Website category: jobs
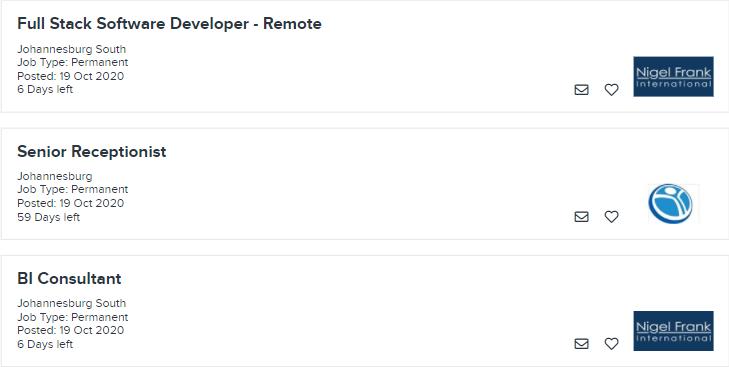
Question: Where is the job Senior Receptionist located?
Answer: Johannesburg

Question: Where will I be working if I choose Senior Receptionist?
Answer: Johannesburg

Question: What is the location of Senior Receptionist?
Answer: Johannesburg

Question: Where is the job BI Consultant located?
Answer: Johannesburg South

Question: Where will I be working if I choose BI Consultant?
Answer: Johannesburg South

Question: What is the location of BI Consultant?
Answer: Johannesburg South

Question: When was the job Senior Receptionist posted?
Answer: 19 Oct 2020

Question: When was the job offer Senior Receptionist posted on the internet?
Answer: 19 Oct 2020

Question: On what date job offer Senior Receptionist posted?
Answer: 19 Oct 2020

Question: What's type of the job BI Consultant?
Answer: Job Type: Permanent

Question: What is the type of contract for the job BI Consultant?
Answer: Job Type: Permanent

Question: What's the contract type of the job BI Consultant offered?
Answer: Job Type: Permanent

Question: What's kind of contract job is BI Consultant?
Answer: Job Type: Permanent

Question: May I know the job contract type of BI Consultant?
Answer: Job Type: Permanent

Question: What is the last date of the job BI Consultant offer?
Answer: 6 Days left

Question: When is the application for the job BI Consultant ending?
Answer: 6 Days left

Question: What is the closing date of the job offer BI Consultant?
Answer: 6 Days left

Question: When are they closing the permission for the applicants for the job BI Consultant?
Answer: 6 Days left

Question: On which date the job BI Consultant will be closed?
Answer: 6 Days left

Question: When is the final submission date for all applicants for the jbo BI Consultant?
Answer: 6 Days left

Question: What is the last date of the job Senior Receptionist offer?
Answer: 59 Days left

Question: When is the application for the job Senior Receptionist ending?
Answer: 59 Days left

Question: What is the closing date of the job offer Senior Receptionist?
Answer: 59 Days left

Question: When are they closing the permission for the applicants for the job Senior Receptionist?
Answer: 59 Days left

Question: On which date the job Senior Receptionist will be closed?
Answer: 59 Days left

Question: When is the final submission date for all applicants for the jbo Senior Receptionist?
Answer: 59 Days left

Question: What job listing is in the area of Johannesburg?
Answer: Senior Receptionist

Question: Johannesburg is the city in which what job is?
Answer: Senior Receptionist

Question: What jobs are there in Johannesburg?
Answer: Senior Receptionist

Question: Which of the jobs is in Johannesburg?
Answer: Senior Receptionist

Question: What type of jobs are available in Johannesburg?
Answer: Senior Receptionist

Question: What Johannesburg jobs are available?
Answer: Senior Receptionist